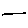
Label: line